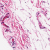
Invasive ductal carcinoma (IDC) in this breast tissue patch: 0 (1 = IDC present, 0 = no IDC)